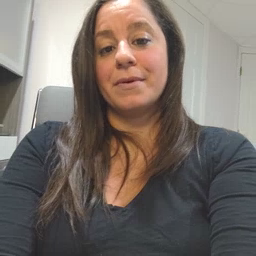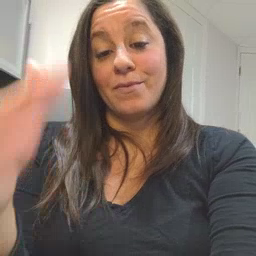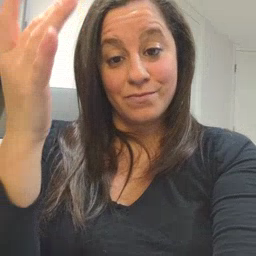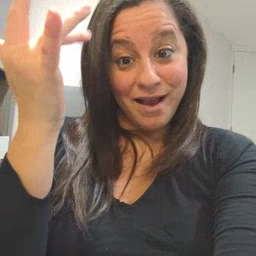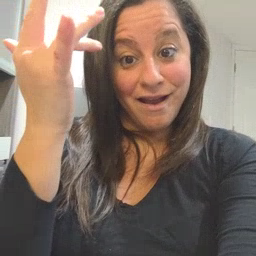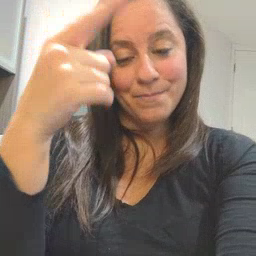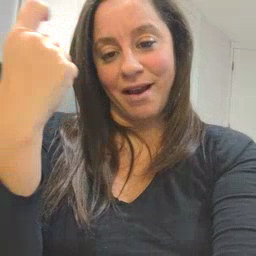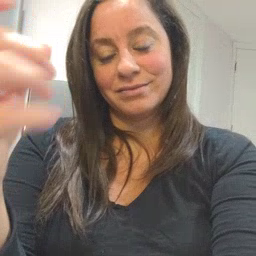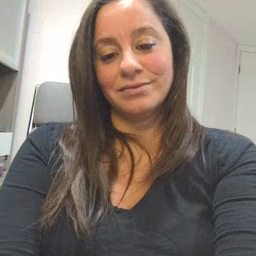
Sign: because